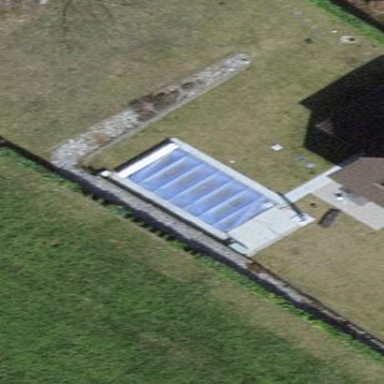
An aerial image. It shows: Swimming pool located in leisure land.